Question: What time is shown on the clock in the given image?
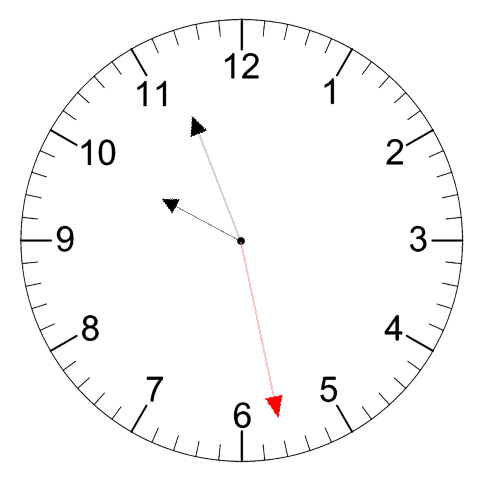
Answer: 09:56:28